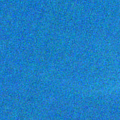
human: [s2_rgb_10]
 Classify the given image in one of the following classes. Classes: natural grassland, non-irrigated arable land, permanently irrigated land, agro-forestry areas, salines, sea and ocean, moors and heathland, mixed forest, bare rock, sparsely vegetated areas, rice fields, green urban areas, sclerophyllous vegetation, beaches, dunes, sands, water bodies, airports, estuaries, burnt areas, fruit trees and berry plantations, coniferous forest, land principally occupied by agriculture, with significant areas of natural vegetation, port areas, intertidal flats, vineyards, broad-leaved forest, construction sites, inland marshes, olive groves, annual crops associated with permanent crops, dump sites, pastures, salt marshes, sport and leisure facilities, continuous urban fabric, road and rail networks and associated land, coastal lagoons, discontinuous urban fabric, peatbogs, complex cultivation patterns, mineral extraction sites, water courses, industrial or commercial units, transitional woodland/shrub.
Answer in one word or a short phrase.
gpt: sea and ocean